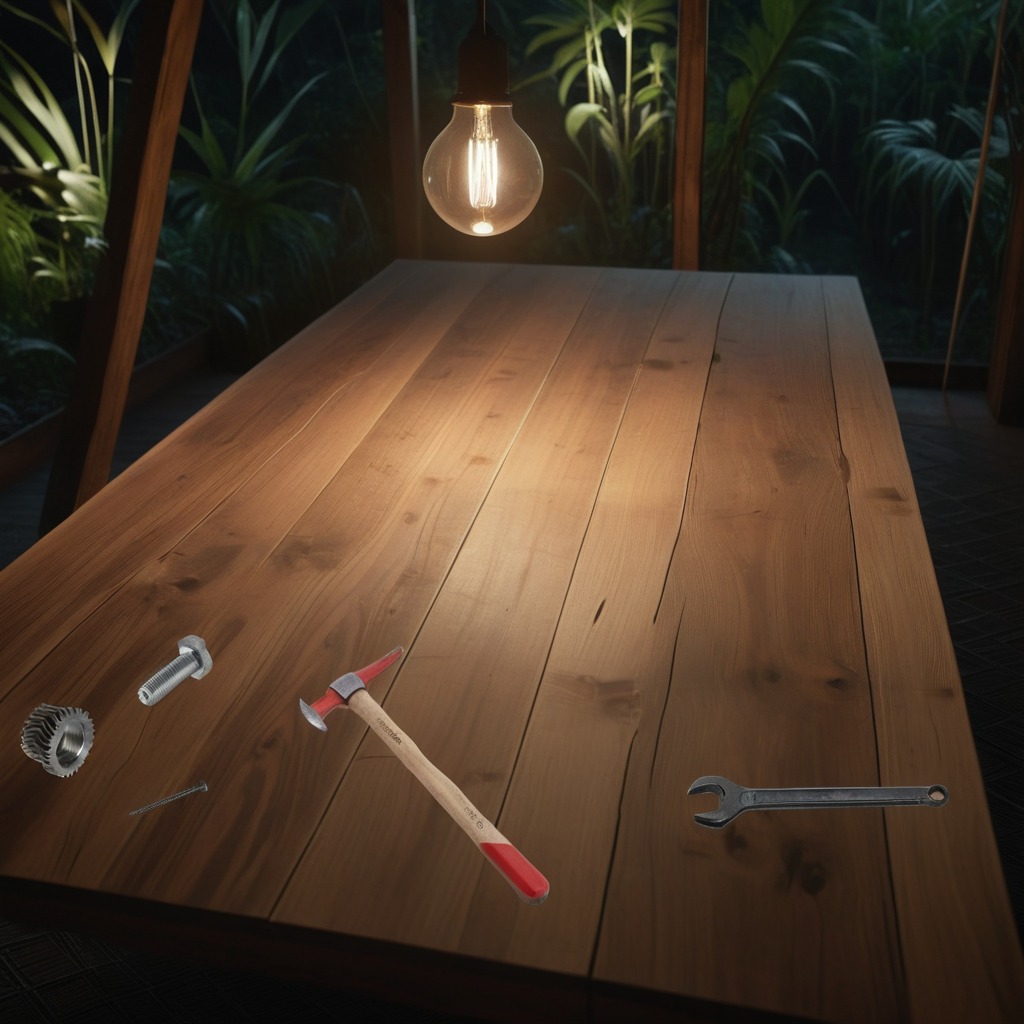
A gear with teeth, a metal machine screw, a hammer, an iron nail, and a wrench are lying on the wooden table.